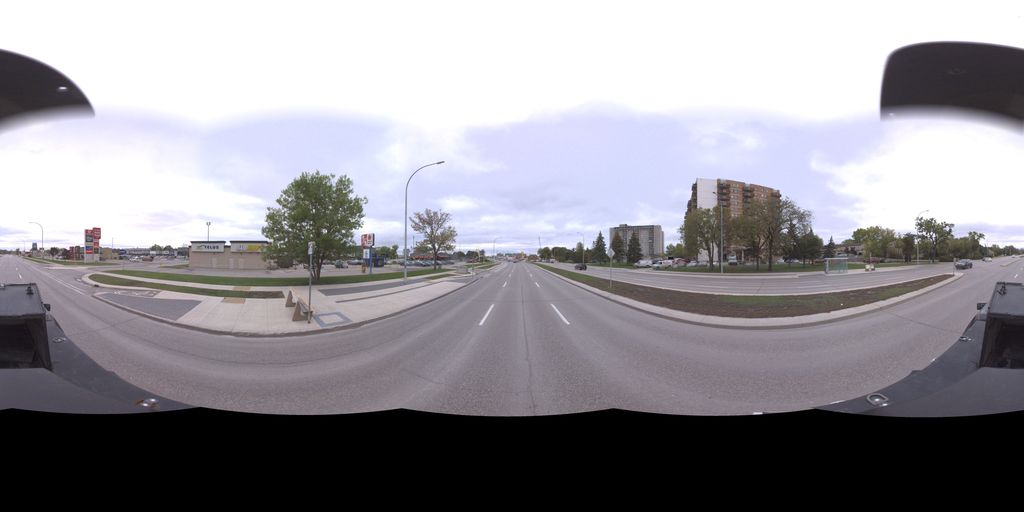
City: winnipeg